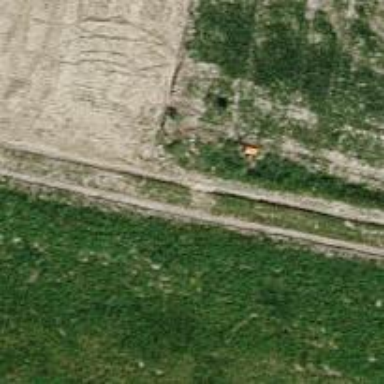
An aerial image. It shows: Pole with roof-covered pipeline marker.